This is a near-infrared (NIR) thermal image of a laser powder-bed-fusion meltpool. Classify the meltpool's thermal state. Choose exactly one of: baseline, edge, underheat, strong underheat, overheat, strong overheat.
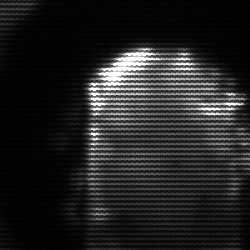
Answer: baseline